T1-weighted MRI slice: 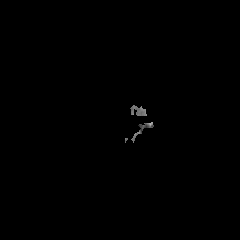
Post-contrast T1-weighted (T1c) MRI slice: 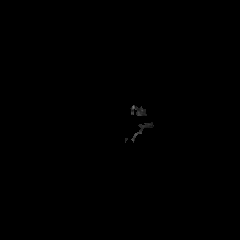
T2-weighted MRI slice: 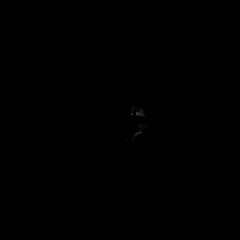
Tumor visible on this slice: no